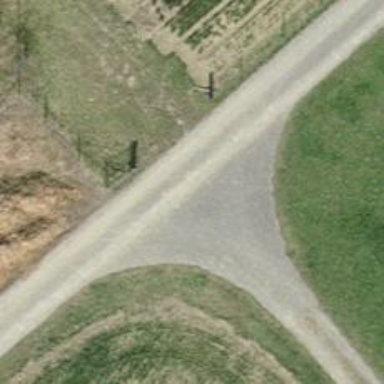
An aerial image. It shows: Well-maintained track road of grade 1.